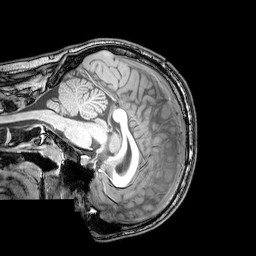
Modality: T1w
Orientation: sagittal
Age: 21
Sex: male
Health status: healthy
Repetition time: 0.081 s
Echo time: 0.037 s